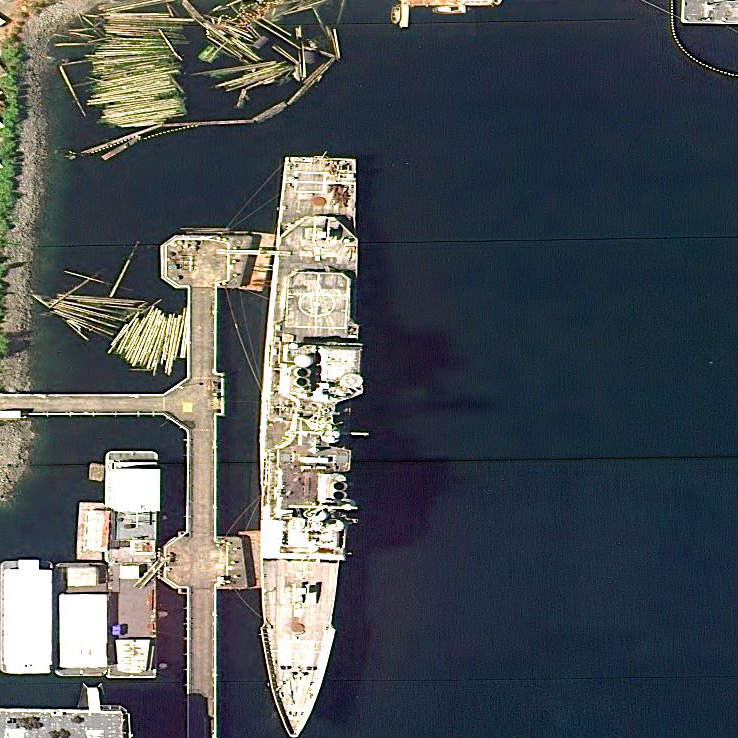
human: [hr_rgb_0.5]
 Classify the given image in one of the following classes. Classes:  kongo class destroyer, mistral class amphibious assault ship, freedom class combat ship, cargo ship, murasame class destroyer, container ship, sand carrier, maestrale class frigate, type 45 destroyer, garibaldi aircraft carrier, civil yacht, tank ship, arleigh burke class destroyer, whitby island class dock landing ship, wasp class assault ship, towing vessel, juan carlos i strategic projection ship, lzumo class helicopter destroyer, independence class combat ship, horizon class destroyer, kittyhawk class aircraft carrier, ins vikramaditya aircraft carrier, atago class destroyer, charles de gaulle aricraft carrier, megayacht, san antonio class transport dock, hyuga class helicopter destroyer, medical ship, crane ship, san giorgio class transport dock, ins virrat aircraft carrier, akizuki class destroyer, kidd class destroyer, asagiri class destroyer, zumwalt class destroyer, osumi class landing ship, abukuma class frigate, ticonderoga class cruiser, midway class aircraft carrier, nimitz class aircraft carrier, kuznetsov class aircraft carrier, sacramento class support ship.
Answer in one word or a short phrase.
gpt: Ticonderoga class cruiser